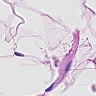
Metastatic tissue present: no